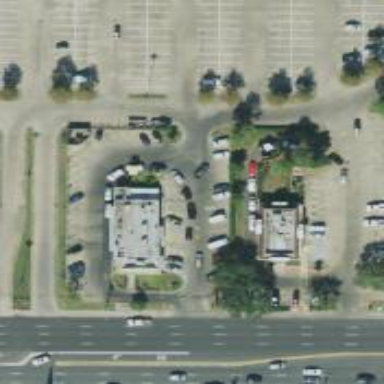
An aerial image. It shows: Parking space.